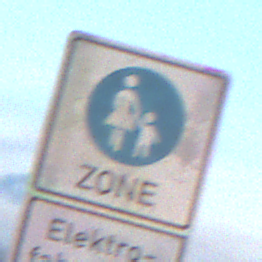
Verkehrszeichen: BeginnFussgaengerzone
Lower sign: BesondereFahrzeugeUndTransportgueter11
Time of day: SunriseSunset
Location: Outdoor (Nature)
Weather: PartlyCloudy
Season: NotSpecified
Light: Natural